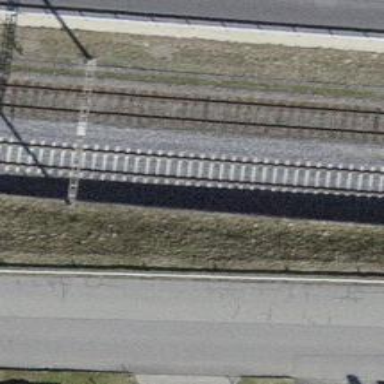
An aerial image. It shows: Siding railway line with electrified contact line for the trains.